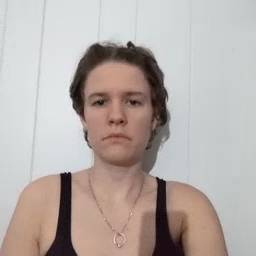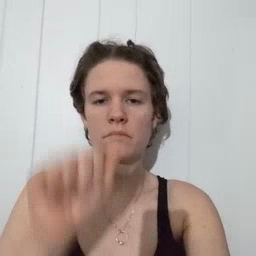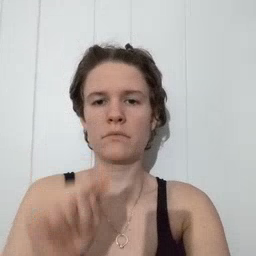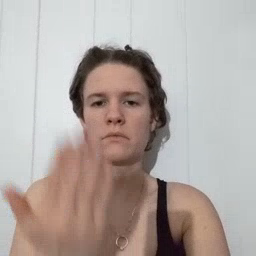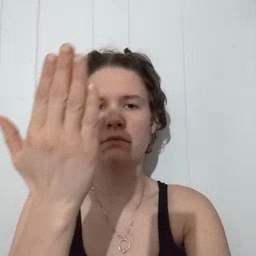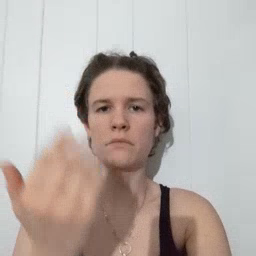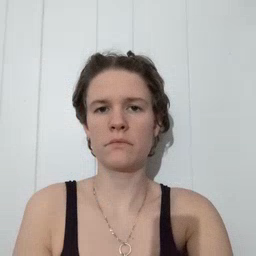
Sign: mitten